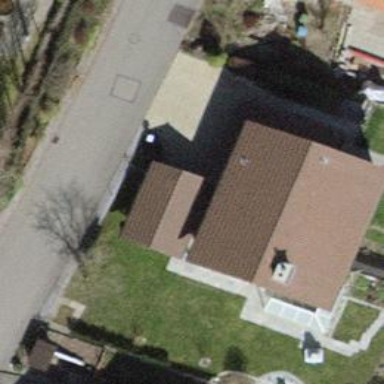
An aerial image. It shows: Garage building.